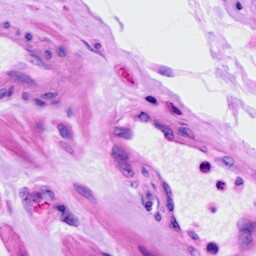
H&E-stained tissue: Ovarian